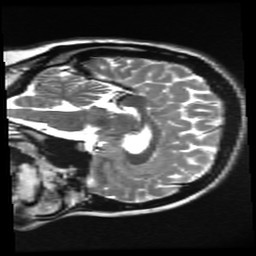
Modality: T2w
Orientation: sagittal
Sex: female
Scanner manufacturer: ge
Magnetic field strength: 3 T
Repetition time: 5 s
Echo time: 0.1015 s